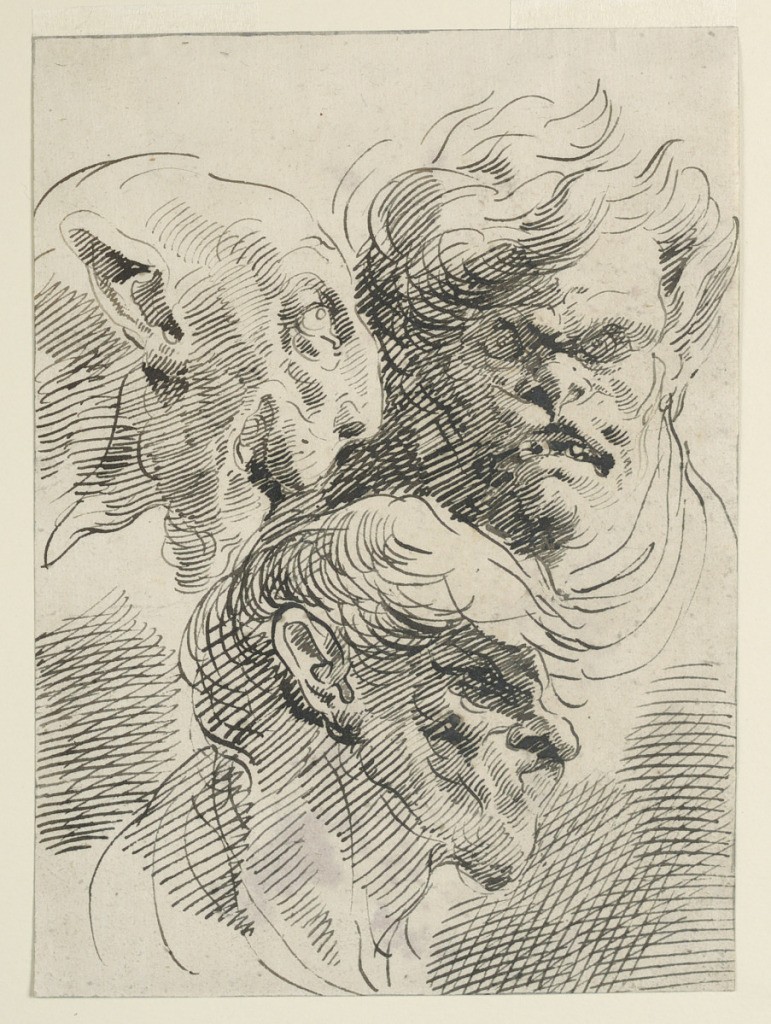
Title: Grotesque Heads
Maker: Pietro Antonio Novelli, Italian, 1728 - 1804
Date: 1750-1775
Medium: Pen and ink on paper
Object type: Drawing
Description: Three human heads rendered grotesquely like those of animals. Two are shown in profile while one is shown frontally.